Question: I am trying to access the array data of a specific date, I have created a date variable which stores the value (eg. 27/12/2022), But I can't figure out how to access the specific date from the object of various dates.
API Data : Date Object with array data of timings in it.

I just want to access the timings data for any selected date.
I tried the normal way of selecting the variables in an object. eg. (timeGroup.formattedDate) here formattedDate is the constant storing my selected date. getTimeDet() is a function from Context API which just sends the object and it gets stored in the timeGroup constant.
'''
useEffect(() => {
if(date === '') return;
const [year, month, day] = date.split('-');
const formattedDate = [day, month, year].join('/');
console.log(formattedDate);
const timeGroup = getTimeDet();
console.log(timeGroup);
},[date])
'''
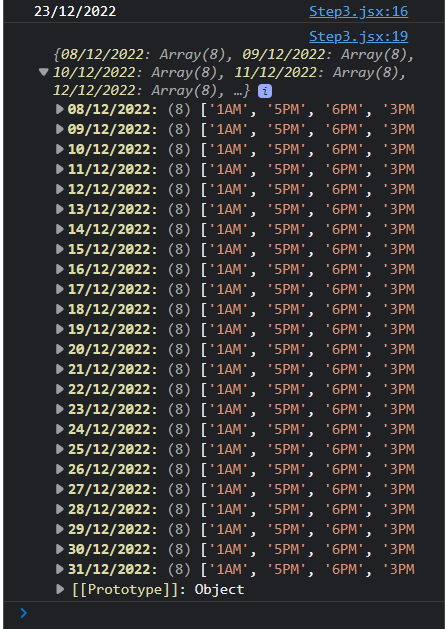
Answer: access like this: 'timeGroup[formattedDate]'
you need to use formattedDate value to get from the object.